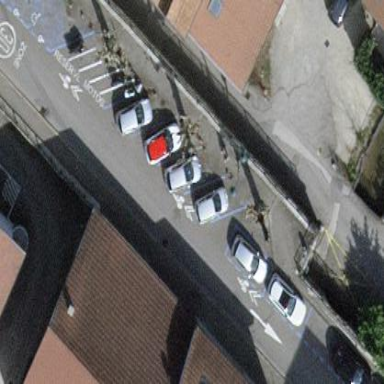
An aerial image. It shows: Diagonal parking space.